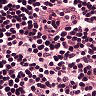
Metastatic tissue present: no